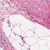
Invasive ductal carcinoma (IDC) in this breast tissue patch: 0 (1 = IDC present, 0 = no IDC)